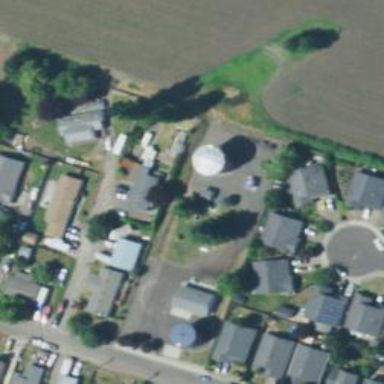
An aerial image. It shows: Water tower that is man-made.